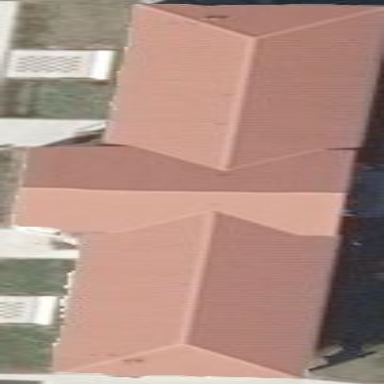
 made of red roof tiles. The building is white in color."